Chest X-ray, PA view. Patient: 42 years old, sex M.
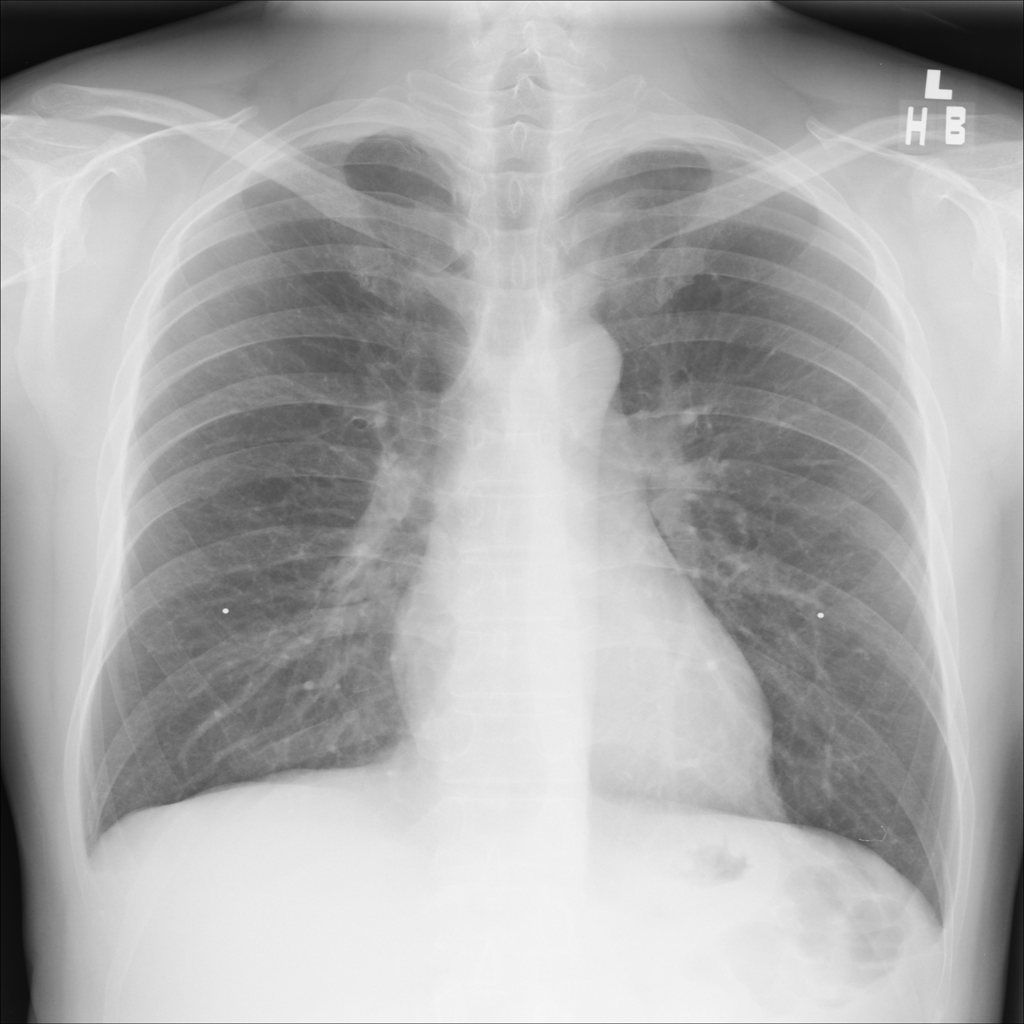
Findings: No Finding